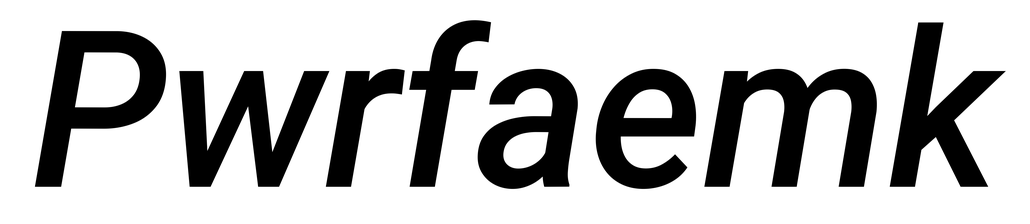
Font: Roboto-Italic_Medium_Italic